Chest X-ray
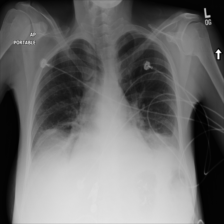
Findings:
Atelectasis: positive
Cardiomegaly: negative
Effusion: negative
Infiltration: negative
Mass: negative
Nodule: negative
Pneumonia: negative
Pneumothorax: negative
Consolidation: negative
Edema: negative
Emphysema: negative
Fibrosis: negative
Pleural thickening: negative
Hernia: negative